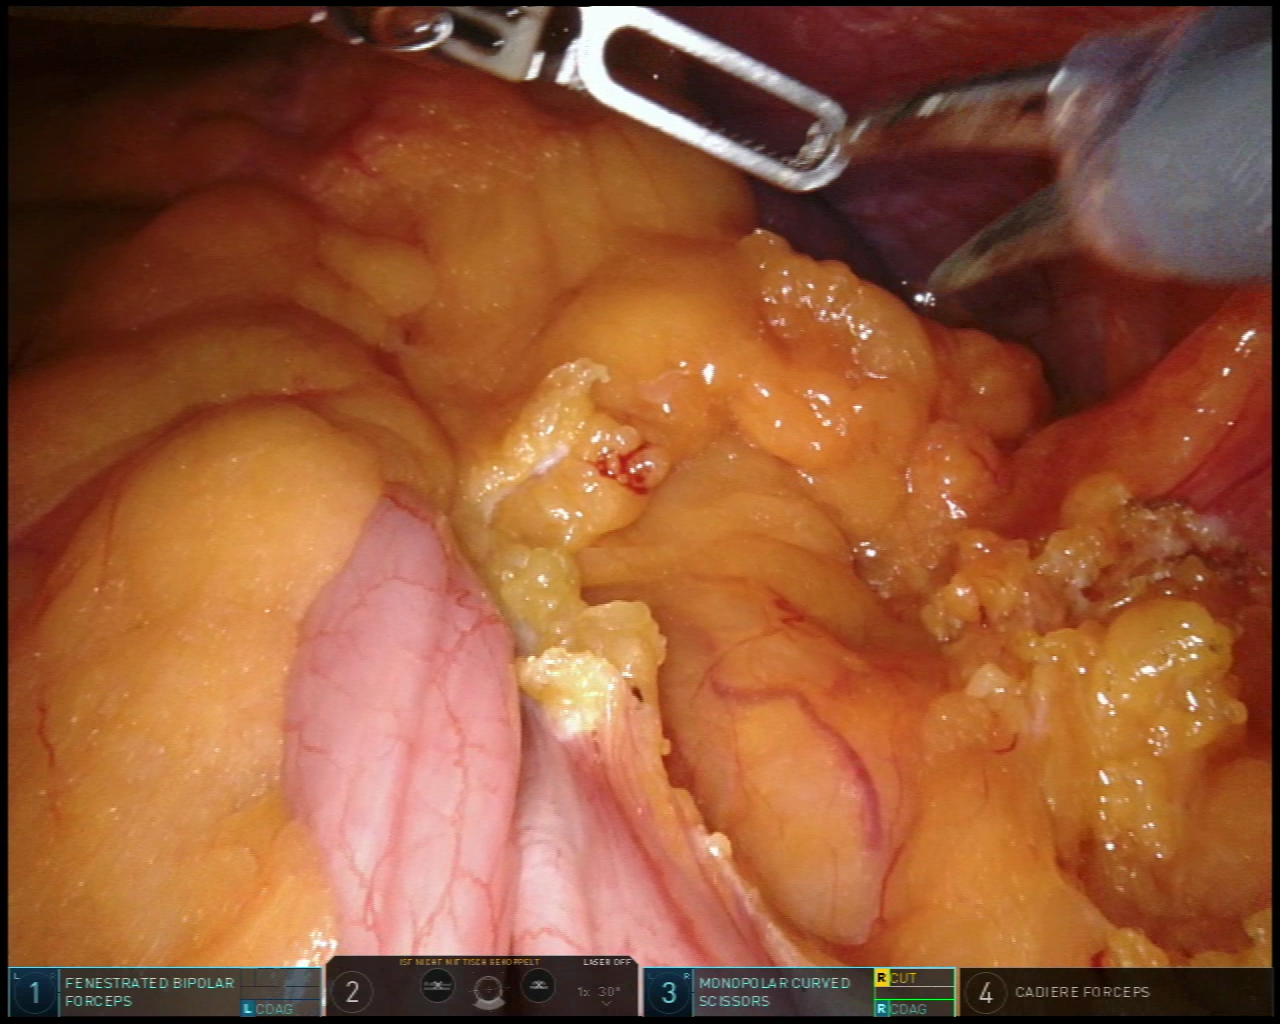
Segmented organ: spleen
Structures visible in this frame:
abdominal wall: yes
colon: yes
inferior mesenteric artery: no
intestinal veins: no
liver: no
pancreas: no
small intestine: no
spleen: yes
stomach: no
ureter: no
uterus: no
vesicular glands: no